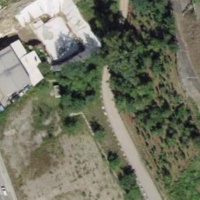
EUNIS habitat code: 55
Species observed at this site:
Ptyonoprogne rupestris
Minois dryas